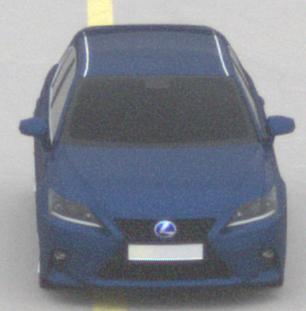
Make: Lexus
Model: CT 200h
Detailed model: CT (A10)
Model produced from: 2014/03
Model produced until: 2017/10
Doors: 5
Color: blue
Road condition: dry road
Daytime: midday
Contrast: low contrast